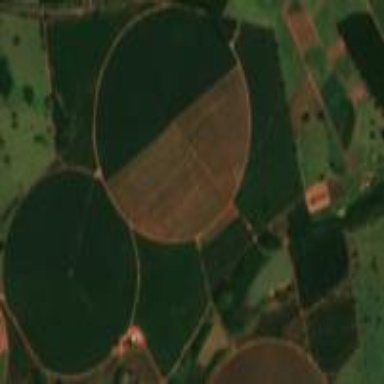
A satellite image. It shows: Farmland with sugarcane crops that produce sugar cane.